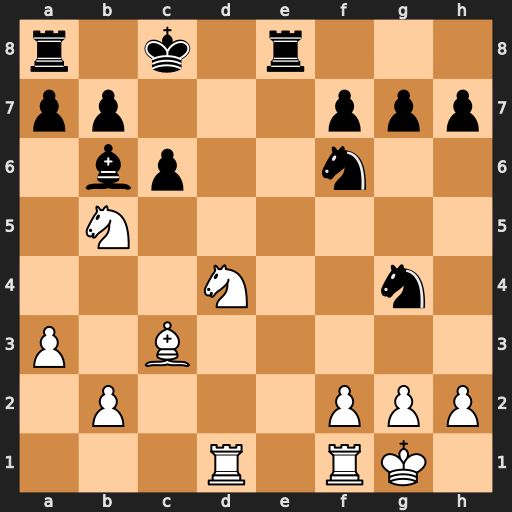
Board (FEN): r1k1r3/pp3ppp/1bp2n2/1N6/3N2n1/P1B5/1P3PPP/3R1RK1
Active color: w
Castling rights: -
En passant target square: -
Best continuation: Nd6+ Kc7 Nxe8+